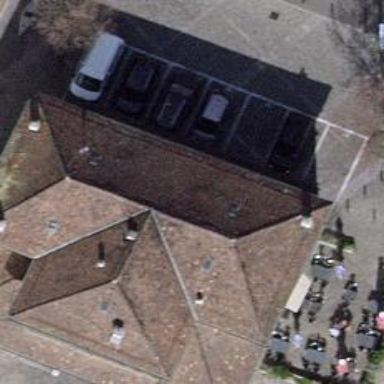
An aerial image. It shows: Café.